Interaction volume radius: 5 \u00c5
Interaction volume height: 30 \u00c5
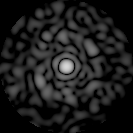
Disorder parameter: 0.8098